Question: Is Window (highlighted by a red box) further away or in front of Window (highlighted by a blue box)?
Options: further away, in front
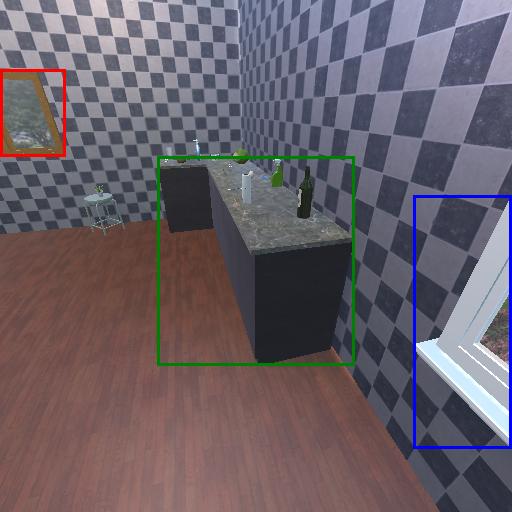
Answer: further away